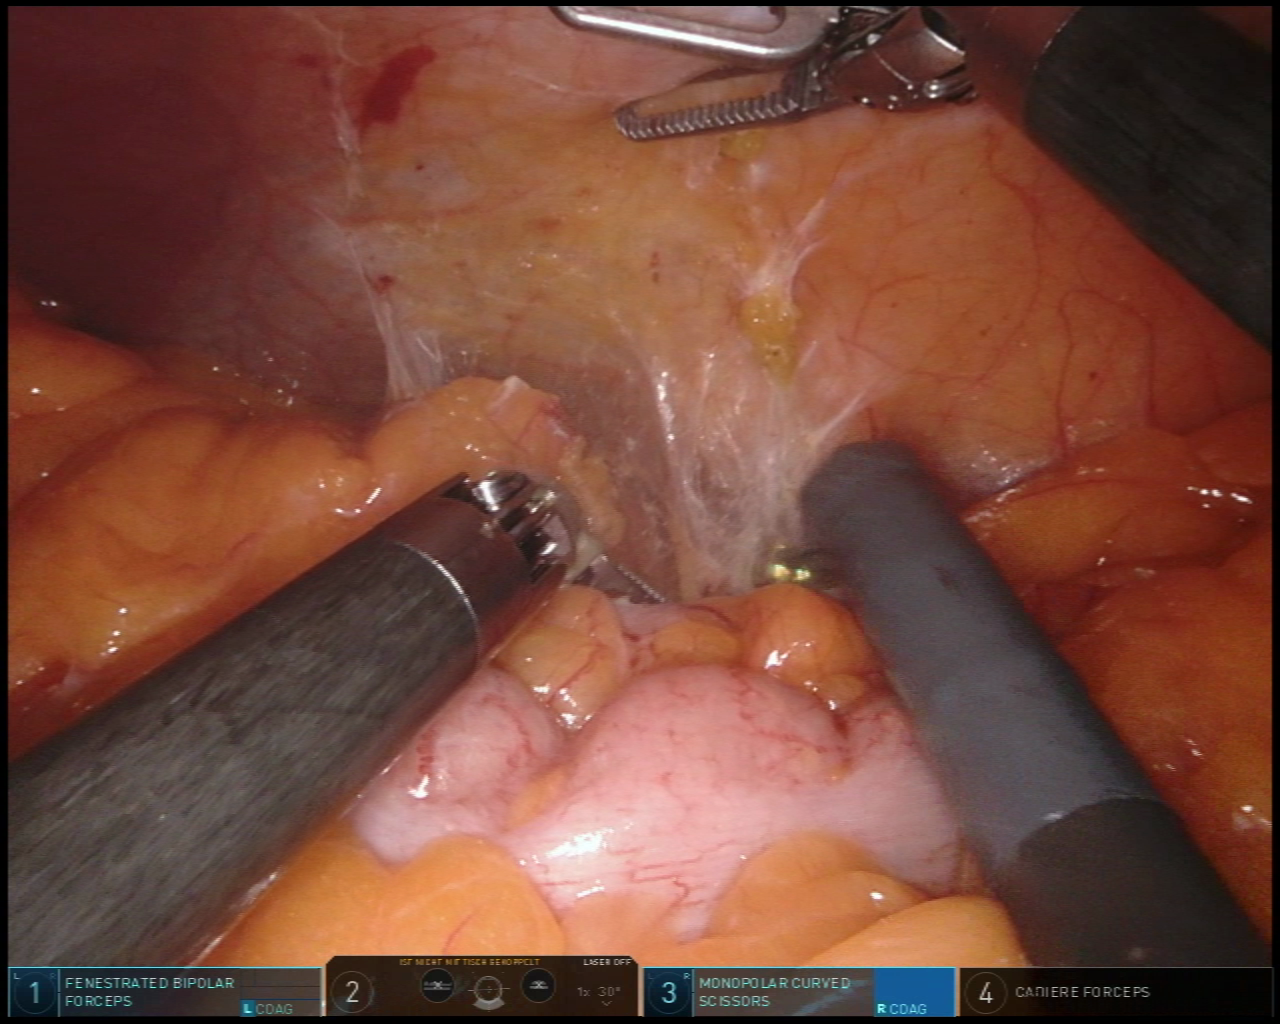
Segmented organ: abdominal_wall
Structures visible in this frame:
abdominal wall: yes
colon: yes
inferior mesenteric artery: no
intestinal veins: no
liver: no
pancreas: no
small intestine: no
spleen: no
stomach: no
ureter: no
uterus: no
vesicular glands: no